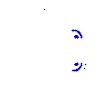
Particle: proton